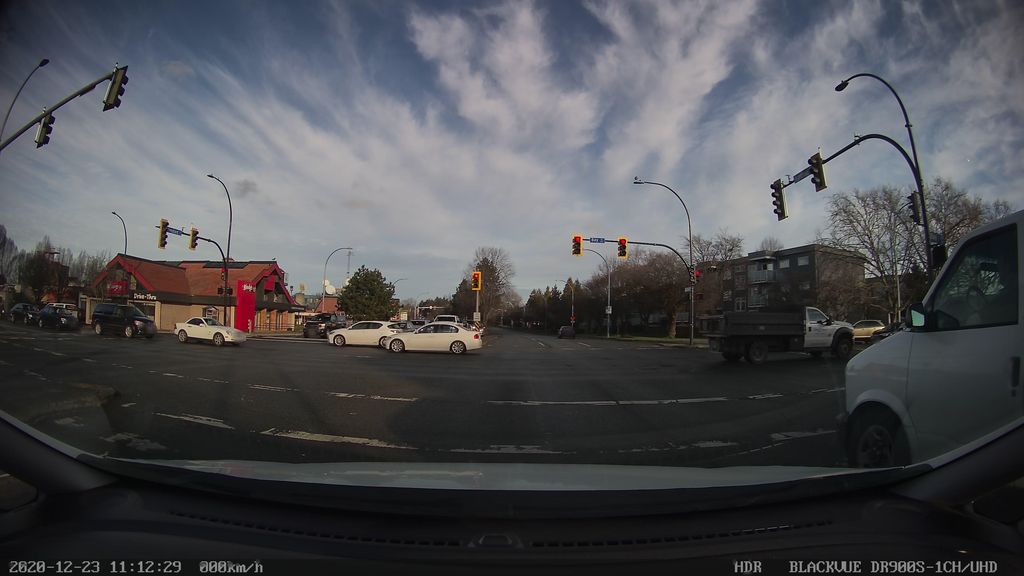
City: victoria